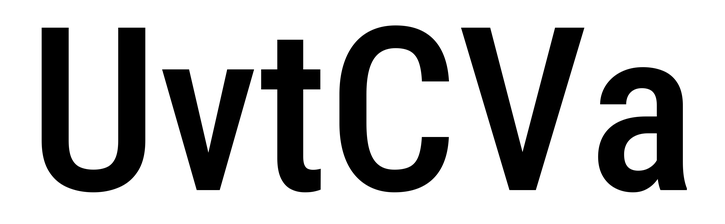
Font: Roboto_Condensed_Medium